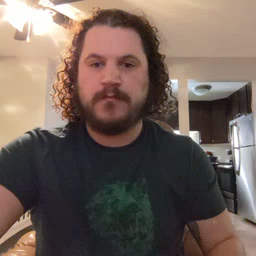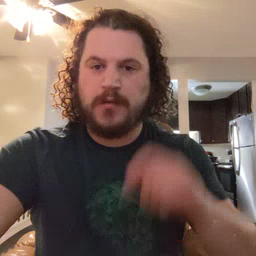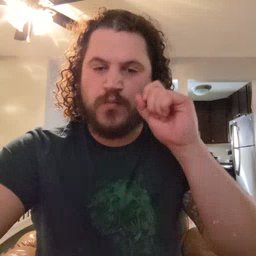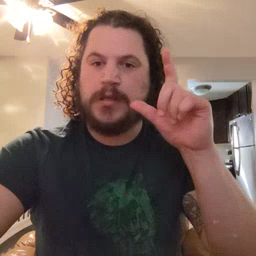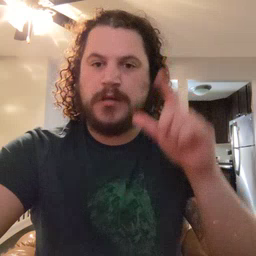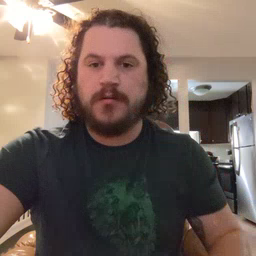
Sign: awake